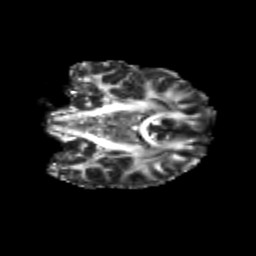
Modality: FA
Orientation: coronal
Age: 26
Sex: female
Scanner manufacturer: siemens
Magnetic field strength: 3 T
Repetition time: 3.5 s
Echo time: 0.113 s